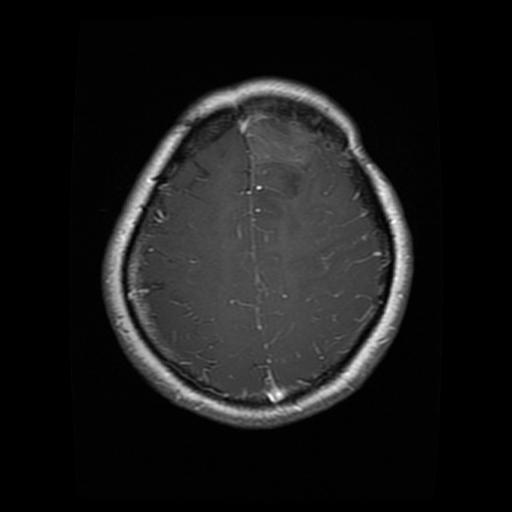
Label: glioma